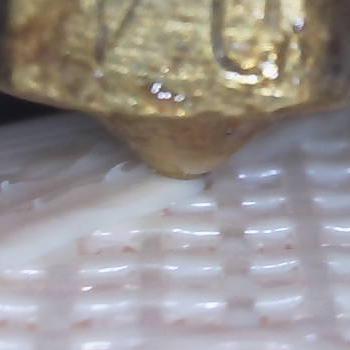
Flow rate: 238%